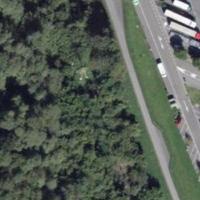
EUNIS habitat code: 41
Species observed at this site:
Euplagia quadripunctaria